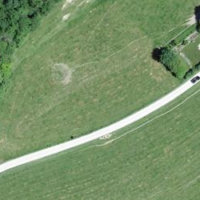
EUNIS habitat code: 24
Species observed at this site:
Agrimonia eupatoria
Convolvulus arvensis